Question: I am trying to exploring Android embedded SQLite database in the command line.
My Android emulator already created with a database named "notebase2" (see the screen shot), but the results in the command line does not reflect that.
The screen shot shows part of my Ubuntu terminal placed on the File Explorer view of my Exclipse DDMS perspective.

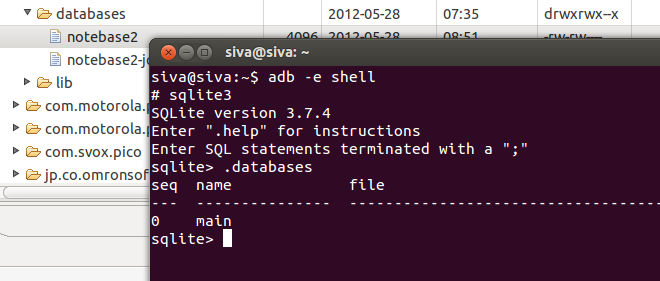
Answer: '.databases' lists the attached databases. You haven't opened or attached any databases. Try this instead:
'''
sqlite3 /data/data/your.applications.package/databases/notebase2
'''